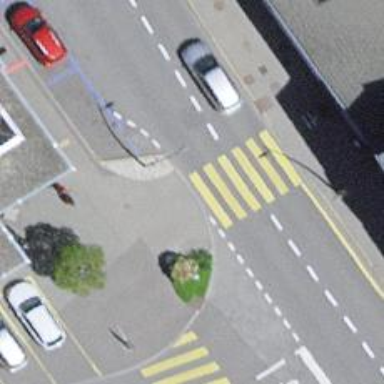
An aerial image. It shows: Uncontrolled zebra crossing on the road.